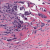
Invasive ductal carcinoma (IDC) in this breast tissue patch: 1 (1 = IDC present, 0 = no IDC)